Question: Default font in my app looks ugly at tablet (10.1 note) while it looks nice at phone (5-inch screen). In other apps on tablet font seems fine, but in my app it looks like missing some pixels.
Screenshot to describe my problem:
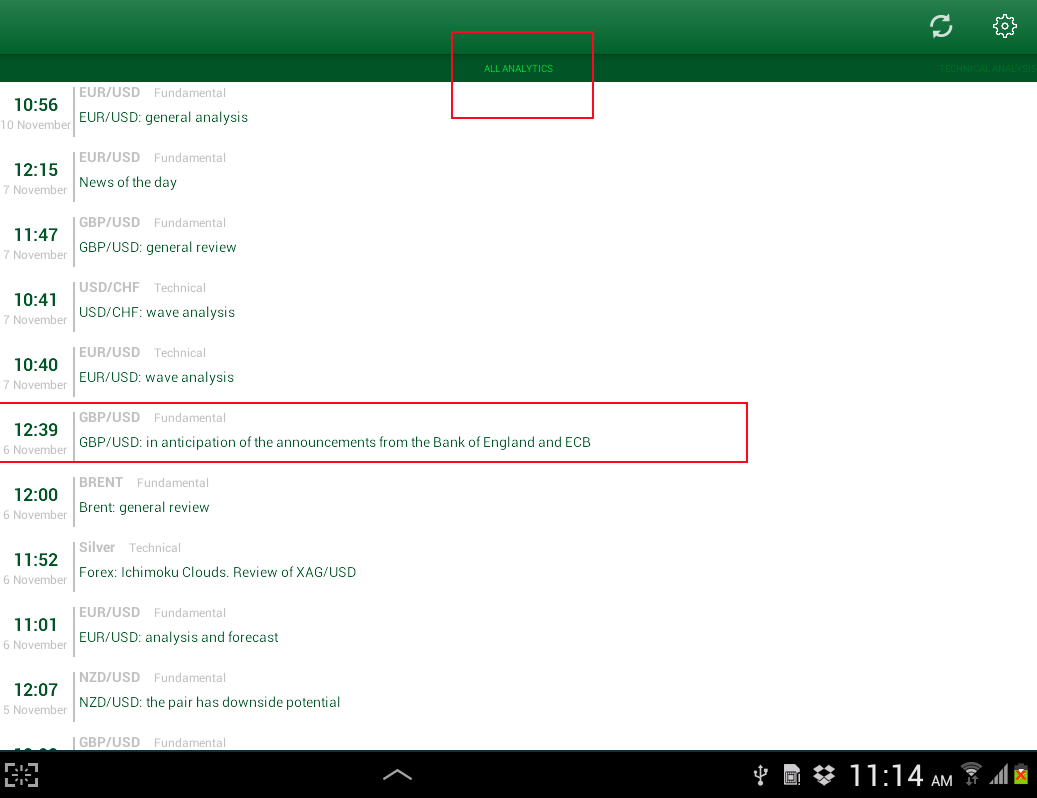
Answer: Read this <URL>.
Create android values folders that supports different screen sizes.

Here first folder for 7inch android devices that have ANDROID version 3.1 or less. second one is for 7inch devices that have android version greater than 3.1.
naming convention sw600 means smallest width of 600. so this folder works for width size 600 to 720. So create and add values to dimens.xml file.
Android runtime automatically picks values from appropriate folder.
Create dimen.xml file inside each and every folder that supports different screen sizes.